Question: I'm wondering is there any possibility to build div with irregular shapes, something, similar to this (e.g. Greenland, Europe, Africa). I want to create map like here with using CSS3 and HTML5.
Here is link to an example image:

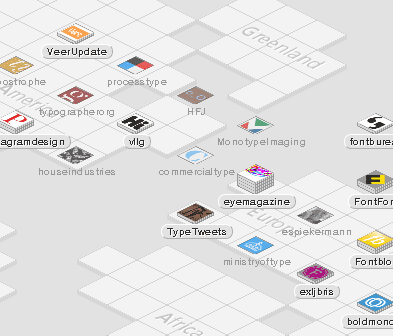
Answer: Elements have always been rectangular. Still, you can simulate other shapes by drawing CSS shapes within the rectangular division and by arranging different divisions (with z-index, etc.). This will help you:
<URL>